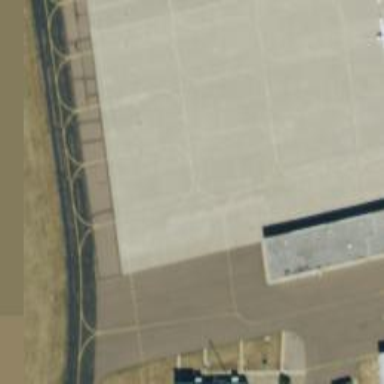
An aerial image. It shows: View of taxiway at the airport.